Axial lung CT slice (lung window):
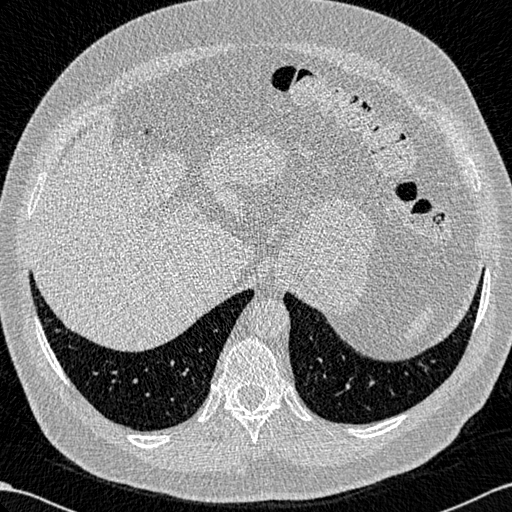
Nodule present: no